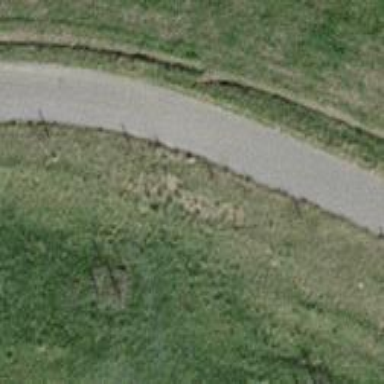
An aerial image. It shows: Well-maintained track road of grade 1.